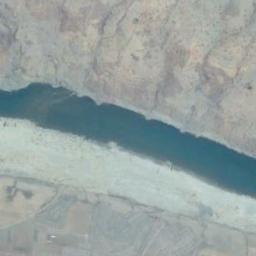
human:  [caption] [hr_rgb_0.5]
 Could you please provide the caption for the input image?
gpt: A straight turquoise river with white sand beside the river and green and yellow-brown intersecting land on both sides .

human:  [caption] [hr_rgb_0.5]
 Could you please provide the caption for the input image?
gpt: There are lots of trees around the river .

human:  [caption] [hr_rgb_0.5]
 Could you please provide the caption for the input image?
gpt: The dark green river with a wide white floodplain goes through the wasteland .

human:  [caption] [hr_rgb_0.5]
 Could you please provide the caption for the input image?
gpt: The river goes through the bare land .

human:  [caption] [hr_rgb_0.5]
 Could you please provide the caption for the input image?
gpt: There are bare land around the river .